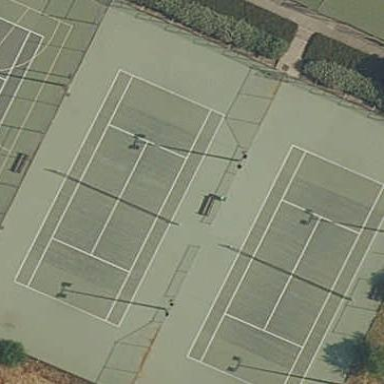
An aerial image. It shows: Tennis court on pitch.